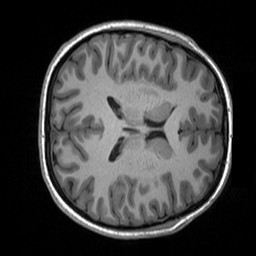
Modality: T1w
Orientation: axial
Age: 25
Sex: female
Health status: healthy
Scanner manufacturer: siemens
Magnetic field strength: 3 T
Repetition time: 2 s
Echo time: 0.00203 s